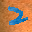
Label: 2